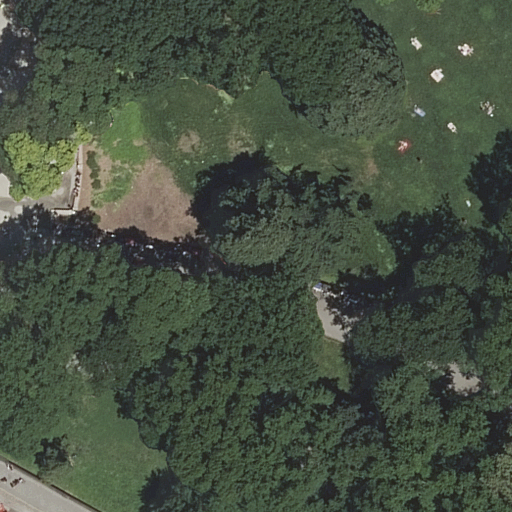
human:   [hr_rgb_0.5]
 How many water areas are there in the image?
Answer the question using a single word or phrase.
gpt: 0

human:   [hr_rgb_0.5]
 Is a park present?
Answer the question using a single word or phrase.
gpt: yes

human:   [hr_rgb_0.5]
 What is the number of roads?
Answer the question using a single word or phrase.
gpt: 3

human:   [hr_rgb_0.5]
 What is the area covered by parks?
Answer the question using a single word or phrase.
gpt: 222m2

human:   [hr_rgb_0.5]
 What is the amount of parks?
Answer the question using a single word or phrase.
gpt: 1

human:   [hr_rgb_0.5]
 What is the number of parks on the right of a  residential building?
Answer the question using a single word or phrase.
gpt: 0

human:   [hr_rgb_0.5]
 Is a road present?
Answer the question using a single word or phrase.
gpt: yes

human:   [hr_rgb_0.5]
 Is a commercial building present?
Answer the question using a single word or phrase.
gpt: no

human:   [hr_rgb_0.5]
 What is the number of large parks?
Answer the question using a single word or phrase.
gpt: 0

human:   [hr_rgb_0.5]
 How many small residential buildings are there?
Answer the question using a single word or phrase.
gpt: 0

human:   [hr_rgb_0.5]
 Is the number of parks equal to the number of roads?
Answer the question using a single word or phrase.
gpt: no

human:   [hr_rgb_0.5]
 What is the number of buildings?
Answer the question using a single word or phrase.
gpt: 0

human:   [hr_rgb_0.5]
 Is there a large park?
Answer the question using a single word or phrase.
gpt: no

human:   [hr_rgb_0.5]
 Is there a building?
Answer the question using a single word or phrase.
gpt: no

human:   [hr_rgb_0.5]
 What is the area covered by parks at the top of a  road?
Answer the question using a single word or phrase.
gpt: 222m2

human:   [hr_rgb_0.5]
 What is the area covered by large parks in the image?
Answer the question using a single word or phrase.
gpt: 0m2

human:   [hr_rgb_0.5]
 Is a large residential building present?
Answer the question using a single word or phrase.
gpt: no

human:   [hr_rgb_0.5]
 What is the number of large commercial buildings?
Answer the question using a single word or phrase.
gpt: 0

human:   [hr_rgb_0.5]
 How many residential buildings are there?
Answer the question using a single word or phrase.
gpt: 0

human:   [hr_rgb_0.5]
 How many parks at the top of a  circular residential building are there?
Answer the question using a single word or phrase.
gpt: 0

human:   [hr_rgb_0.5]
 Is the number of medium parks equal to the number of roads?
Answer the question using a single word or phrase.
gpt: no

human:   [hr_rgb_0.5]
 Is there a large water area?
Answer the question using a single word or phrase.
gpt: no

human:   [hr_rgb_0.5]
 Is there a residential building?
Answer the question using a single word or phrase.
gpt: no

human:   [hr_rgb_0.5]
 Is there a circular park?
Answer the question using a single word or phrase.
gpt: no

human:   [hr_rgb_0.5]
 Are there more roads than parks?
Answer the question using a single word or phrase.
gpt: yes

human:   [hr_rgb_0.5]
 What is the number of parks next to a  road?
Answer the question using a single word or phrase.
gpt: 1

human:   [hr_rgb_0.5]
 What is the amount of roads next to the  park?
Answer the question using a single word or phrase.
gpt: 3

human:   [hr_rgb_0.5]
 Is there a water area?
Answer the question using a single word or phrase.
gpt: no

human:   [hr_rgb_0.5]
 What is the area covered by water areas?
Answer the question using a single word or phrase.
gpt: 0m2

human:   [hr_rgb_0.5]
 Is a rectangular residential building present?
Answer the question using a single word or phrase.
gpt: no

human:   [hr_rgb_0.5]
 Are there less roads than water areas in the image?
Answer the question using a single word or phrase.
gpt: no

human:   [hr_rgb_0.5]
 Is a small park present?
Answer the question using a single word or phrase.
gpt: no

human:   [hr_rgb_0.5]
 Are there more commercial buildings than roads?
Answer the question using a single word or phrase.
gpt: no

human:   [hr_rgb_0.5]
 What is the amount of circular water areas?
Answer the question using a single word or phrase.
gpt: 0

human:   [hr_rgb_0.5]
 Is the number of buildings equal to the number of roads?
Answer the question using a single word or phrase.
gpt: no

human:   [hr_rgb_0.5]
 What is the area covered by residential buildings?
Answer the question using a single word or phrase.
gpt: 0m2

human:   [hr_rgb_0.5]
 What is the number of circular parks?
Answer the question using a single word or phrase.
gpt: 0

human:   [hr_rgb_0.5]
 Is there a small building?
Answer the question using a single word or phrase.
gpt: no

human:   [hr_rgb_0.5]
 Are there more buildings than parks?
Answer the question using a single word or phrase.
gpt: no

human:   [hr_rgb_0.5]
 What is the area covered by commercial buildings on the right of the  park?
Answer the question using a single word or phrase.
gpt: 0m2

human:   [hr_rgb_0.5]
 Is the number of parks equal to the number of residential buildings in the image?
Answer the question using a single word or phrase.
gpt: no

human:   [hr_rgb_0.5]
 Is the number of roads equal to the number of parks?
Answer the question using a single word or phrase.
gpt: no

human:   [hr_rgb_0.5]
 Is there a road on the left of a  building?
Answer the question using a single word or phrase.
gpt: no

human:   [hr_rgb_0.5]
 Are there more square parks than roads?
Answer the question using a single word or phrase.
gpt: no

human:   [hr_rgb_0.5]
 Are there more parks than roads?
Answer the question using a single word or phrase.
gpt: no

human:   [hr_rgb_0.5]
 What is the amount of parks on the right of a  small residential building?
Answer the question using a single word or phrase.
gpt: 0

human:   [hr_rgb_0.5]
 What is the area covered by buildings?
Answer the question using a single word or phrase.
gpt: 0m2

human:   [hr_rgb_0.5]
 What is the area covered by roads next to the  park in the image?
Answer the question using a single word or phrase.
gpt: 0m2

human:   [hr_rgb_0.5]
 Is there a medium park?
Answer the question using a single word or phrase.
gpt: yes

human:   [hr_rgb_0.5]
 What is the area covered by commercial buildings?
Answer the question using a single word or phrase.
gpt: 0m2

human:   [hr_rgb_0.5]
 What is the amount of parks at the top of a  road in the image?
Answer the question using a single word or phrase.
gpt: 1

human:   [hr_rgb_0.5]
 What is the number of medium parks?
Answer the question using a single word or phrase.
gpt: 1

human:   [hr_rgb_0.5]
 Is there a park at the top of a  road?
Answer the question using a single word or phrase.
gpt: yes

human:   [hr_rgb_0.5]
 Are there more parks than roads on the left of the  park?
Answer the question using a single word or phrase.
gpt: yes

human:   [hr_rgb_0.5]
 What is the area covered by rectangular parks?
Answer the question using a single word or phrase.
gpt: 222m2

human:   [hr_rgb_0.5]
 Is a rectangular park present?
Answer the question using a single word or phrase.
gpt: yes

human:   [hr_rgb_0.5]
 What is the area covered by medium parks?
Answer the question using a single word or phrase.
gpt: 222m2

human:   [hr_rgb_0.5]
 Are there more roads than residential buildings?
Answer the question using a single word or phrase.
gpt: yes

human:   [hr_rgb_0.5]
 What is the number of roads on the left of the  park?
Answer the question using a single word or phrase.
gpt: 0

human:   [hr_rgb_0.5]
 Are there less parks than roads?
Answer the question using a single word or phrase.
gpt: yes

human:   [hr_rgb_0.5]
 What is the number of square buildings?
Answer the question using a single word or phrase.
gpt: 0

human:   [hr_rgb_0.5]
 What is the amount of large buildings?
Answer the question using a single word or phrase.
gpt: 0

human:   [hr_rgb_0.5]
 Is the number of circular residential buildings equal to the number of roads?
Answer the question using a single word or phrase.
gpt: no

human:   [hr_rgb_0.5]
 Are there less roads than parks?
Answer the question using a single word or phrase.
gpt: no